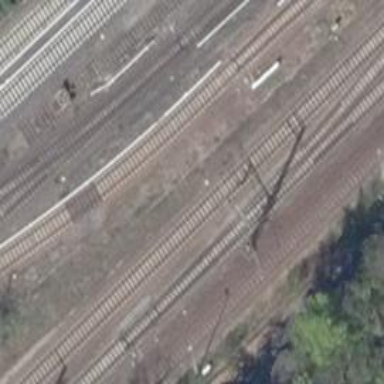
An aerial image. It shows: Milestone along the railway track with catenary mast.